Question: ## Preface
Consider the following example image:

Note the following:
- - - -
---
## Question
Given only the above info and a valid tile index, how could we use a vertex shader to construct the proper texture coordinates to use for a desired tile, which would then be passed to the fragment shader for sampling? Luckily, we can make use of 'gl_VertexID' to identify which 'corner' of the image we need... But since we are working with normalized textels (instead of just pixels), we'll need some way of scaling things down between 0 and 1, which further complicates the algorithm.
Here's what I have so far, though it only seems to display a solid color from the image
'''
#version 330 core
layout(location=0) in vec3 in_pos;
out vec2 out_texCoord;
void main()
{
// These will eventually be uniforms/attributes, and are
// only used here for more immediate debugging purposes
int tileNum = 1; // Desired tile index
int tileCount = 28; // Maximum # of tiles
float tileWidth = 32; // Width of each tile in pixels
float tileHeight = 32; // Height of each tile in pixels
float imgWidth = 256; // Overall width of image in pixels
float imgHeight = 128; // Overall height of image in pixels
// Attempt to calculate the correct texture coordinates
// for the desired tile, given only the above info...
int tileIndex = tileNum % tileCount;
int columnCount = int(imgWidth / tileWidth);
int rowCount = int(imgHeight / tileHeight);
int tileX = tileIndex % columnCount;
int tileY = int(float(tileIndex) / float(columnCount));
float startX = float(tileX) * tileWidth;
float startY = float(tileY) * tileHeight;
float endX = 1.0f / (startX + tileWidth);
float endY = 1.0f / (startY + tileHeight);
startX = 1.0f / startX;
startY = 1.0f / startY;
// Check which corner of the image we are working with
int vid = gl_VertexID % 4;
switch(vid) {
case 0:
out_texCoord = vec2(startX, endY);
break;
case 1:
out_texCoord = vec2(endX, endY);
break;
case 2:
out_texCoord = vec2(startX, startY);
break;
case 3:
out_texCoord = vec2(endX, startY);
break;
}
gl_Position = vec4(in_pos, 1);
}
'''
---
## Disclaimer
Before anyone comes barging in talking about a lack of info/code, please note that using the following code does indeed properly display the entire image, as expected...Effectively, this means that there is something wrong with the actual texture coordinate calculations,and not with my application's OpenGL implementation:
'''
int vid = gl_VertexID % 4;
switch(vid) {
case 0:
out_texCoord = vec2(0, 1);
break;
case 1:
out_texCoord = vec2(1, 1);
break;
case 2:
out_texCoord = vec2(0, 0);
break;
case 3:
out_texCoord = vec2(1, 0);
break;
}
'''
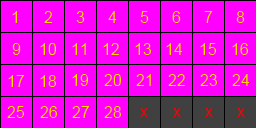
Answer: Inverting a texture coordinate seems to be a shot in the dark. You just need to scale it down:
'''
float endX = (startX + tileWidth) / imgWidth;
float endY = (startY + tileHeight) / imgHeight;
startX = startX / imgWidth;
startY = startY / imgHeight;
'''